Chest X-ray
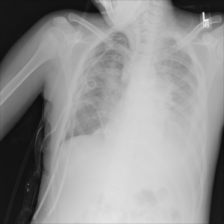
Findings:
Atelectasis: negative
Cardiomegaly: negative
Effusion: negative
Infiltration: positive
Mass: negative
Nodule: negative
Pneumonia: negative
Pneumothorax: positive
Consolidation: negative
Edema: negative
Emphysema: negative
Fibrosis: negative
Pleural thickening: negative
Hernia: negative